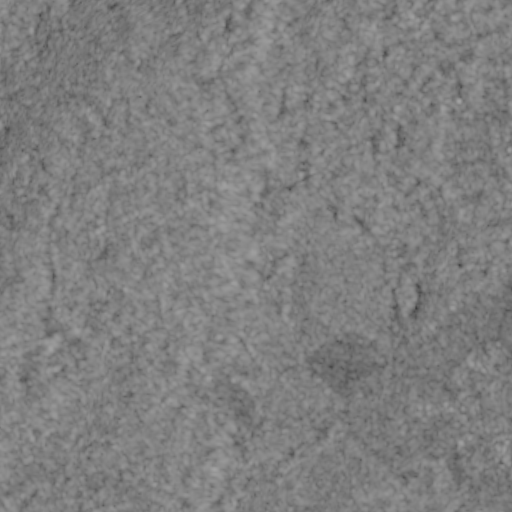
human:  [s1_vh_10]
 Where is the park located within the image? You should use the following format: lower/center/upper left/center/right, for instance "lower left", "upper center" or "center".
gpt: The park is located in the lower right of the image.
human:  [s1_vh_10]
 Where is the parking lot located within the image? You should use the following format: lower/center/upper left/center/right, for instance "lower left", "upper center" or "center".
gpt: The parking lot is located in the lower right of the image.
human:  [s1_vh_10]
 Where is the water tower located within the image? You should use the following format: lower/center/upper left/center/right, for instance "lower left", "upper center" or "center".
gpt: The water tower is located in the upper right of the image.
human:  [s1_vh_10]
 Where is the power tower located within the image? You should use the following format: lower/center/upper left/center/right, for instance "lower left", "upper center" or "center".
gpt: There is no power tower in the image.

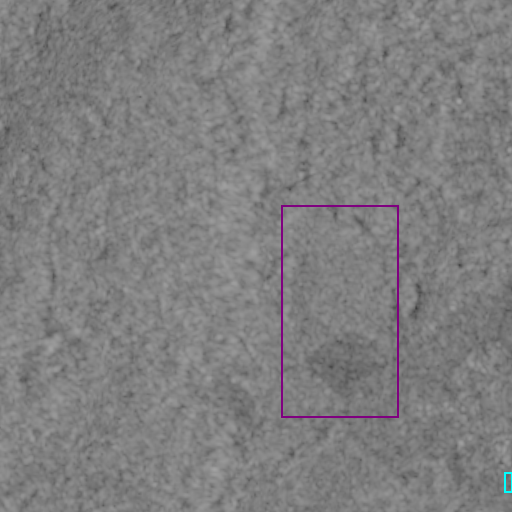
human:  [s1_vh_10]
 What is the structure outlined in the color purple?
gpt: The structure outlined in purple is a crop field.
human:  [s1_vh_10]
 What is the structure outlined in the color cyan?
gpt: The structure outlined in cyan is a park.
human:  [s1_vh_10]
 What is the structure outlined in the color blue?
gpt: There is no blue outline.